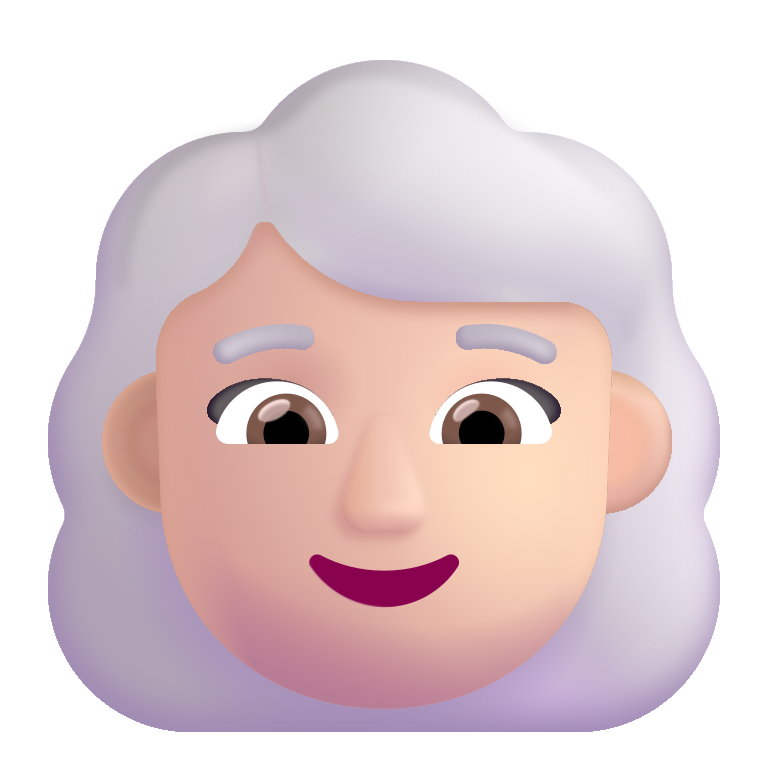
woman white hair color light